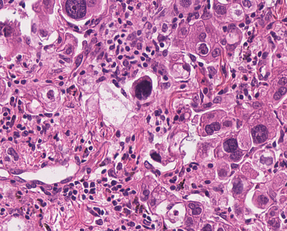
Tumor epithelial tissue: yes
Tumor-associated stroma tissue: yes
Normal tissue: no